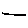
Label: line